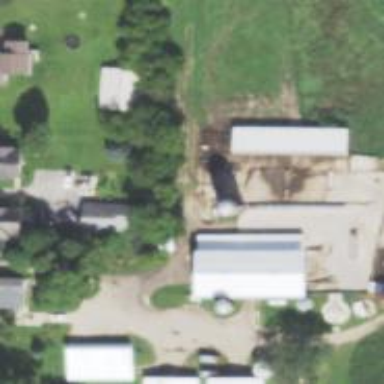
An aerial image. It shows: Silo.